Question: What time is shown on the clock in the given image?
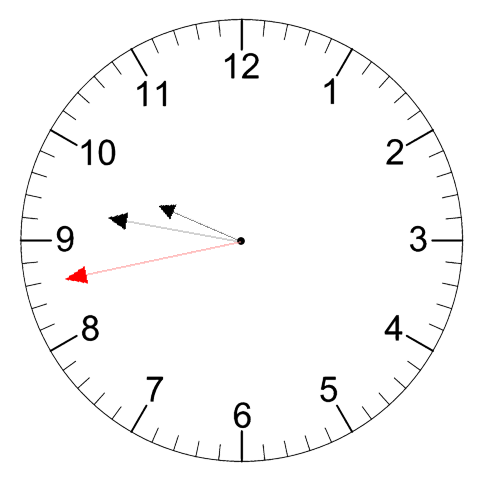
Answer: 09:46:43